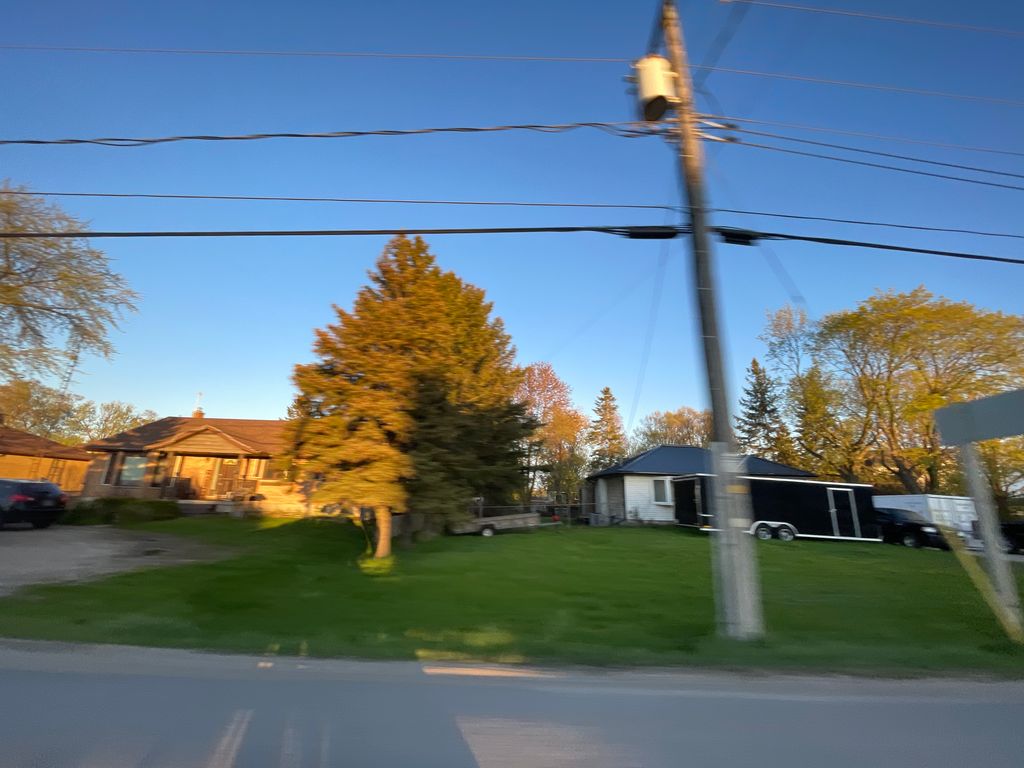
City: kitchener-waterloo